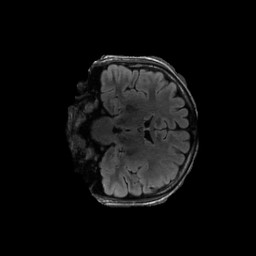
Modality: FLAIR
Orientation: coronal
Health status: ill
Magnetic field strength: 3 T